Question: I have SQL command it currently shows
**
1. Name (Person'e name) I only want that starts with AR
2. Country (ANY COUNTRY) But sort them ASC A to Z
3. Normal_State (this is given in Binary) Most of them 3 & 4 are equal
4. Current_State (this is also given in Binary) Only want to if they are not equal 1 and 2 I got it to work, I need help getting 3 and 4 for example
**
'SELECT NAME, Country, NORMAL_STATE, CURRENT_STATE FROM SOMS_TABLE WHERE SOMS_TABLE.NAME LIKE 'AR%' ORDER BY SOMS_TABLE.Country ASC'
for example for image below I only want red one's to show up
Thanks

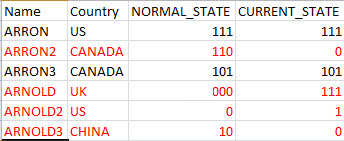
Answer: Just add an AND condition
'AND Normal_State <> Current_State'
Something to this effect:
'''
SELECT
NAME,
Country,
NORMAL_STATE,
CURRENT_STATE
FROM SOMS_TABLE
WHERE SOMS_TABLE.NAME LIKE 'AR%'
AND NORMAL_STATE <> CURRENT_STATE
ORDER BY SOMS_TABLE.Country ASC
'''